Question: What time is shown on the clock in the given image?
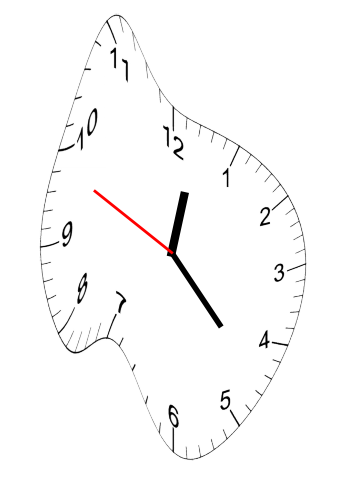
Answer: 12:22:49